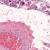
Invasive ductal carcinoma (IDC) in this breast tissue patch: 0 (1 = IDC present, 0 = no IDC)